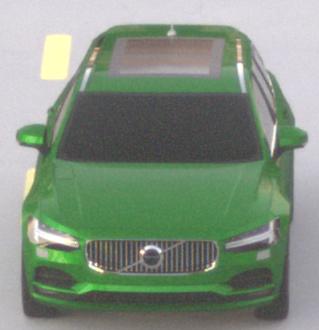
Make: Volvo
Model: V90
Detailed model: -
Model produced from: 2016
Model produced until: 2020
Doors: 5
Color: green
Road condition: dry road
Daytime: sunrise or sunset
Contrast: low contrast